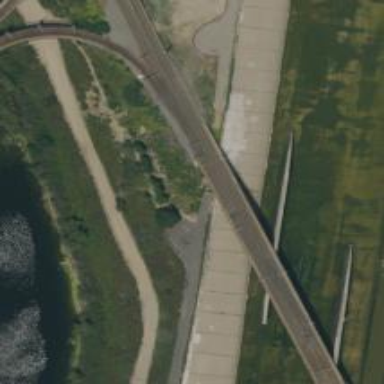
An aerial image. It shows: Light rail bridge with electrified contact line.